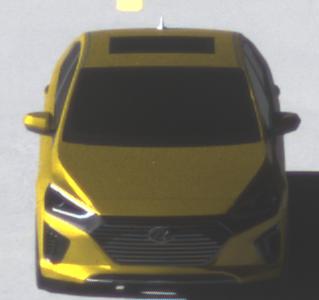
Make: Hyundai
Model: IONIQ Hybrid
Detailed model: IONIQ (AE) Hybrid
Model produced from: 2016/10
Model produced until: 2018/08
Doors: 5
Color: yellow
Road condition: dry road
Daytime: morning or afternoon
Contrast: high contrast